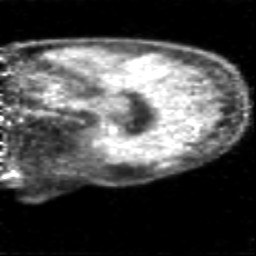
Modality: PET
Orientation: sagittal
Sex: female
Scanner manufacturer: siemens